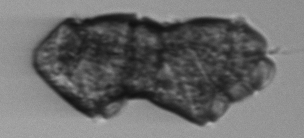
Label: Margalefidinium